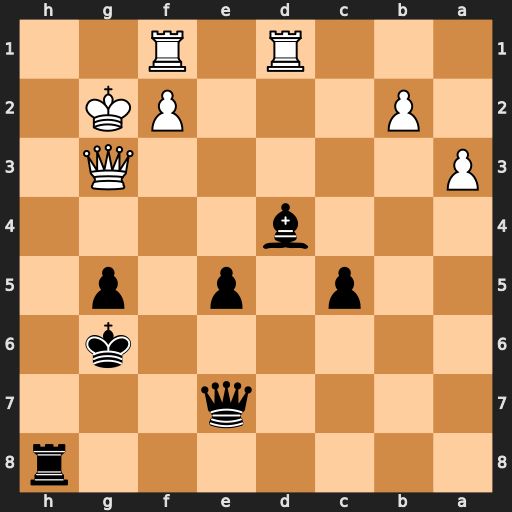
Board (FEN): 7r/4q3/6k1/2p1p1p1/3b4/P5Q1/1P3PK1/3R1R2
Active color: b
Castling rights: -
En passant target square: -
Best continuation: Qb7+ Qf3 Rh2+ Kxh2 Qxf3